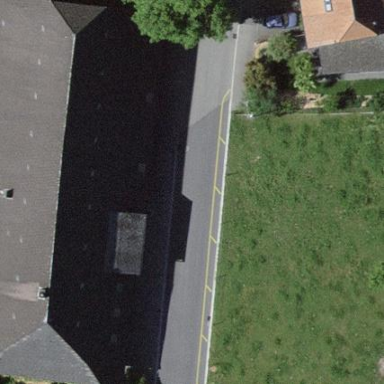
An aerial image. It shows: Farm building.